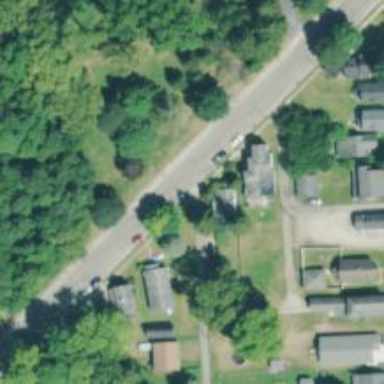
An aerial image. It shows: Alleyway designated as service road.